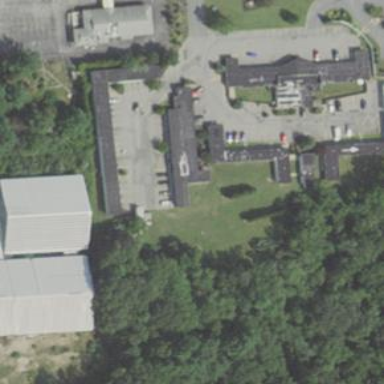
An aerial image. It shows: Motel.